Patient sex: M
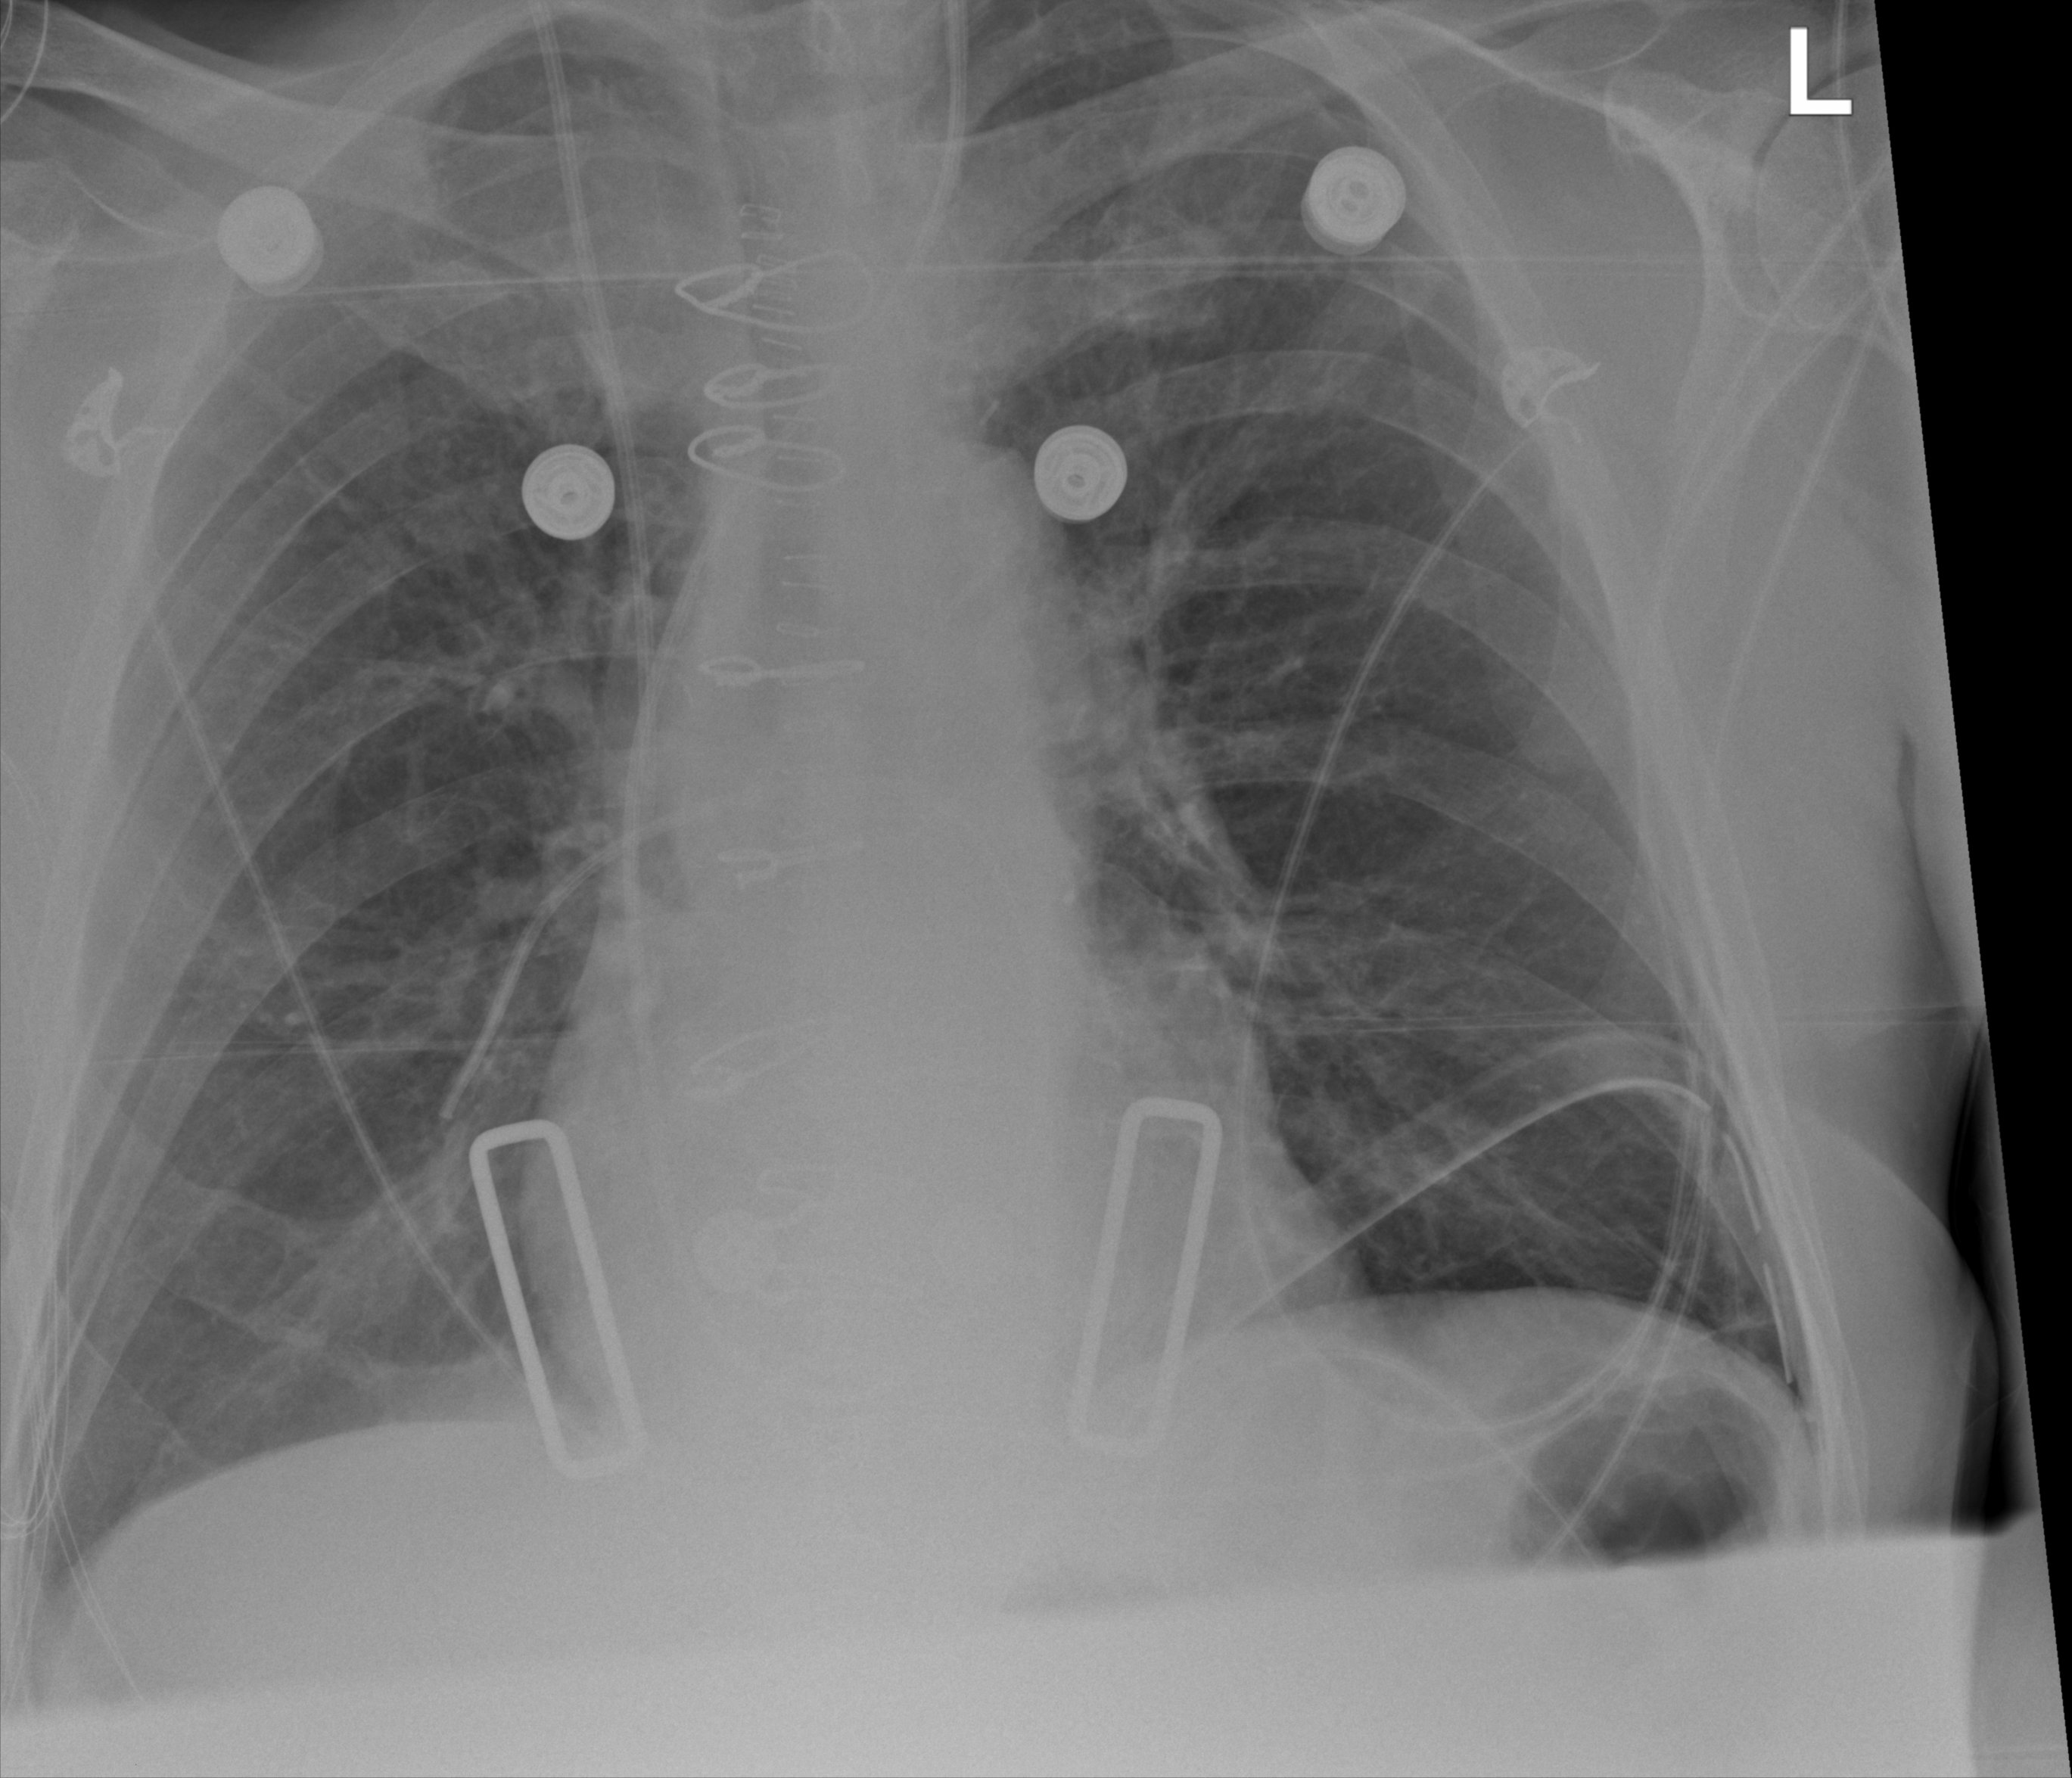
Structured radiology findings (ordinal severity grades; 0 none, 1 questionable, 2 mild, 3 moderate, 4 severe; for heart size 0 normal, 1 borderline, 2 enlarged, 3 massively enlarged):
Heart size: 0
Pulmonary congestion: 0
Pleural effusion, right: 0
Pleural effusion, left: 0
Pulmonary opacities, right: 0
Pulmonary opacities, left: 0
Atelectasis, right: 2
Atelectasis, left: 2